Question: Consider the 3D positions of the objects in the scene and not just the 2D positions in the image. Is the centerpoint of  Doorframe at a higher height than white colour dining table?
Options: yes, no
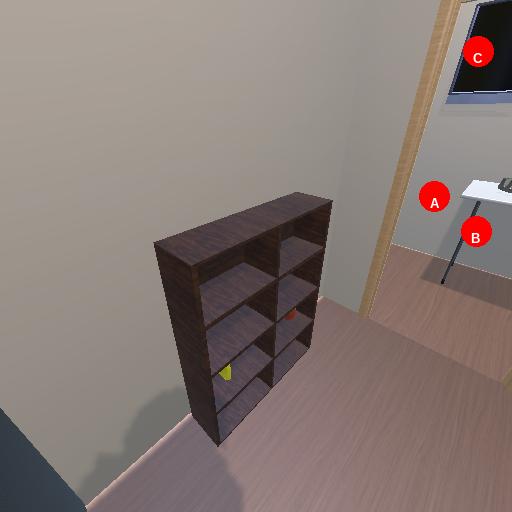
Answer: yes